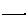
Label: line